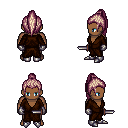
a pixel art fantasy rpg character, male body template, human, dark skin, brown robe, magenta pants, white blonde long topknot hairstyle, metal gloves, metal boots, dagger, four views (front, back, left, right), 2x2 character sprite sheet, small pixel art, hard edges, no anti-aliasing